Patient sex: F
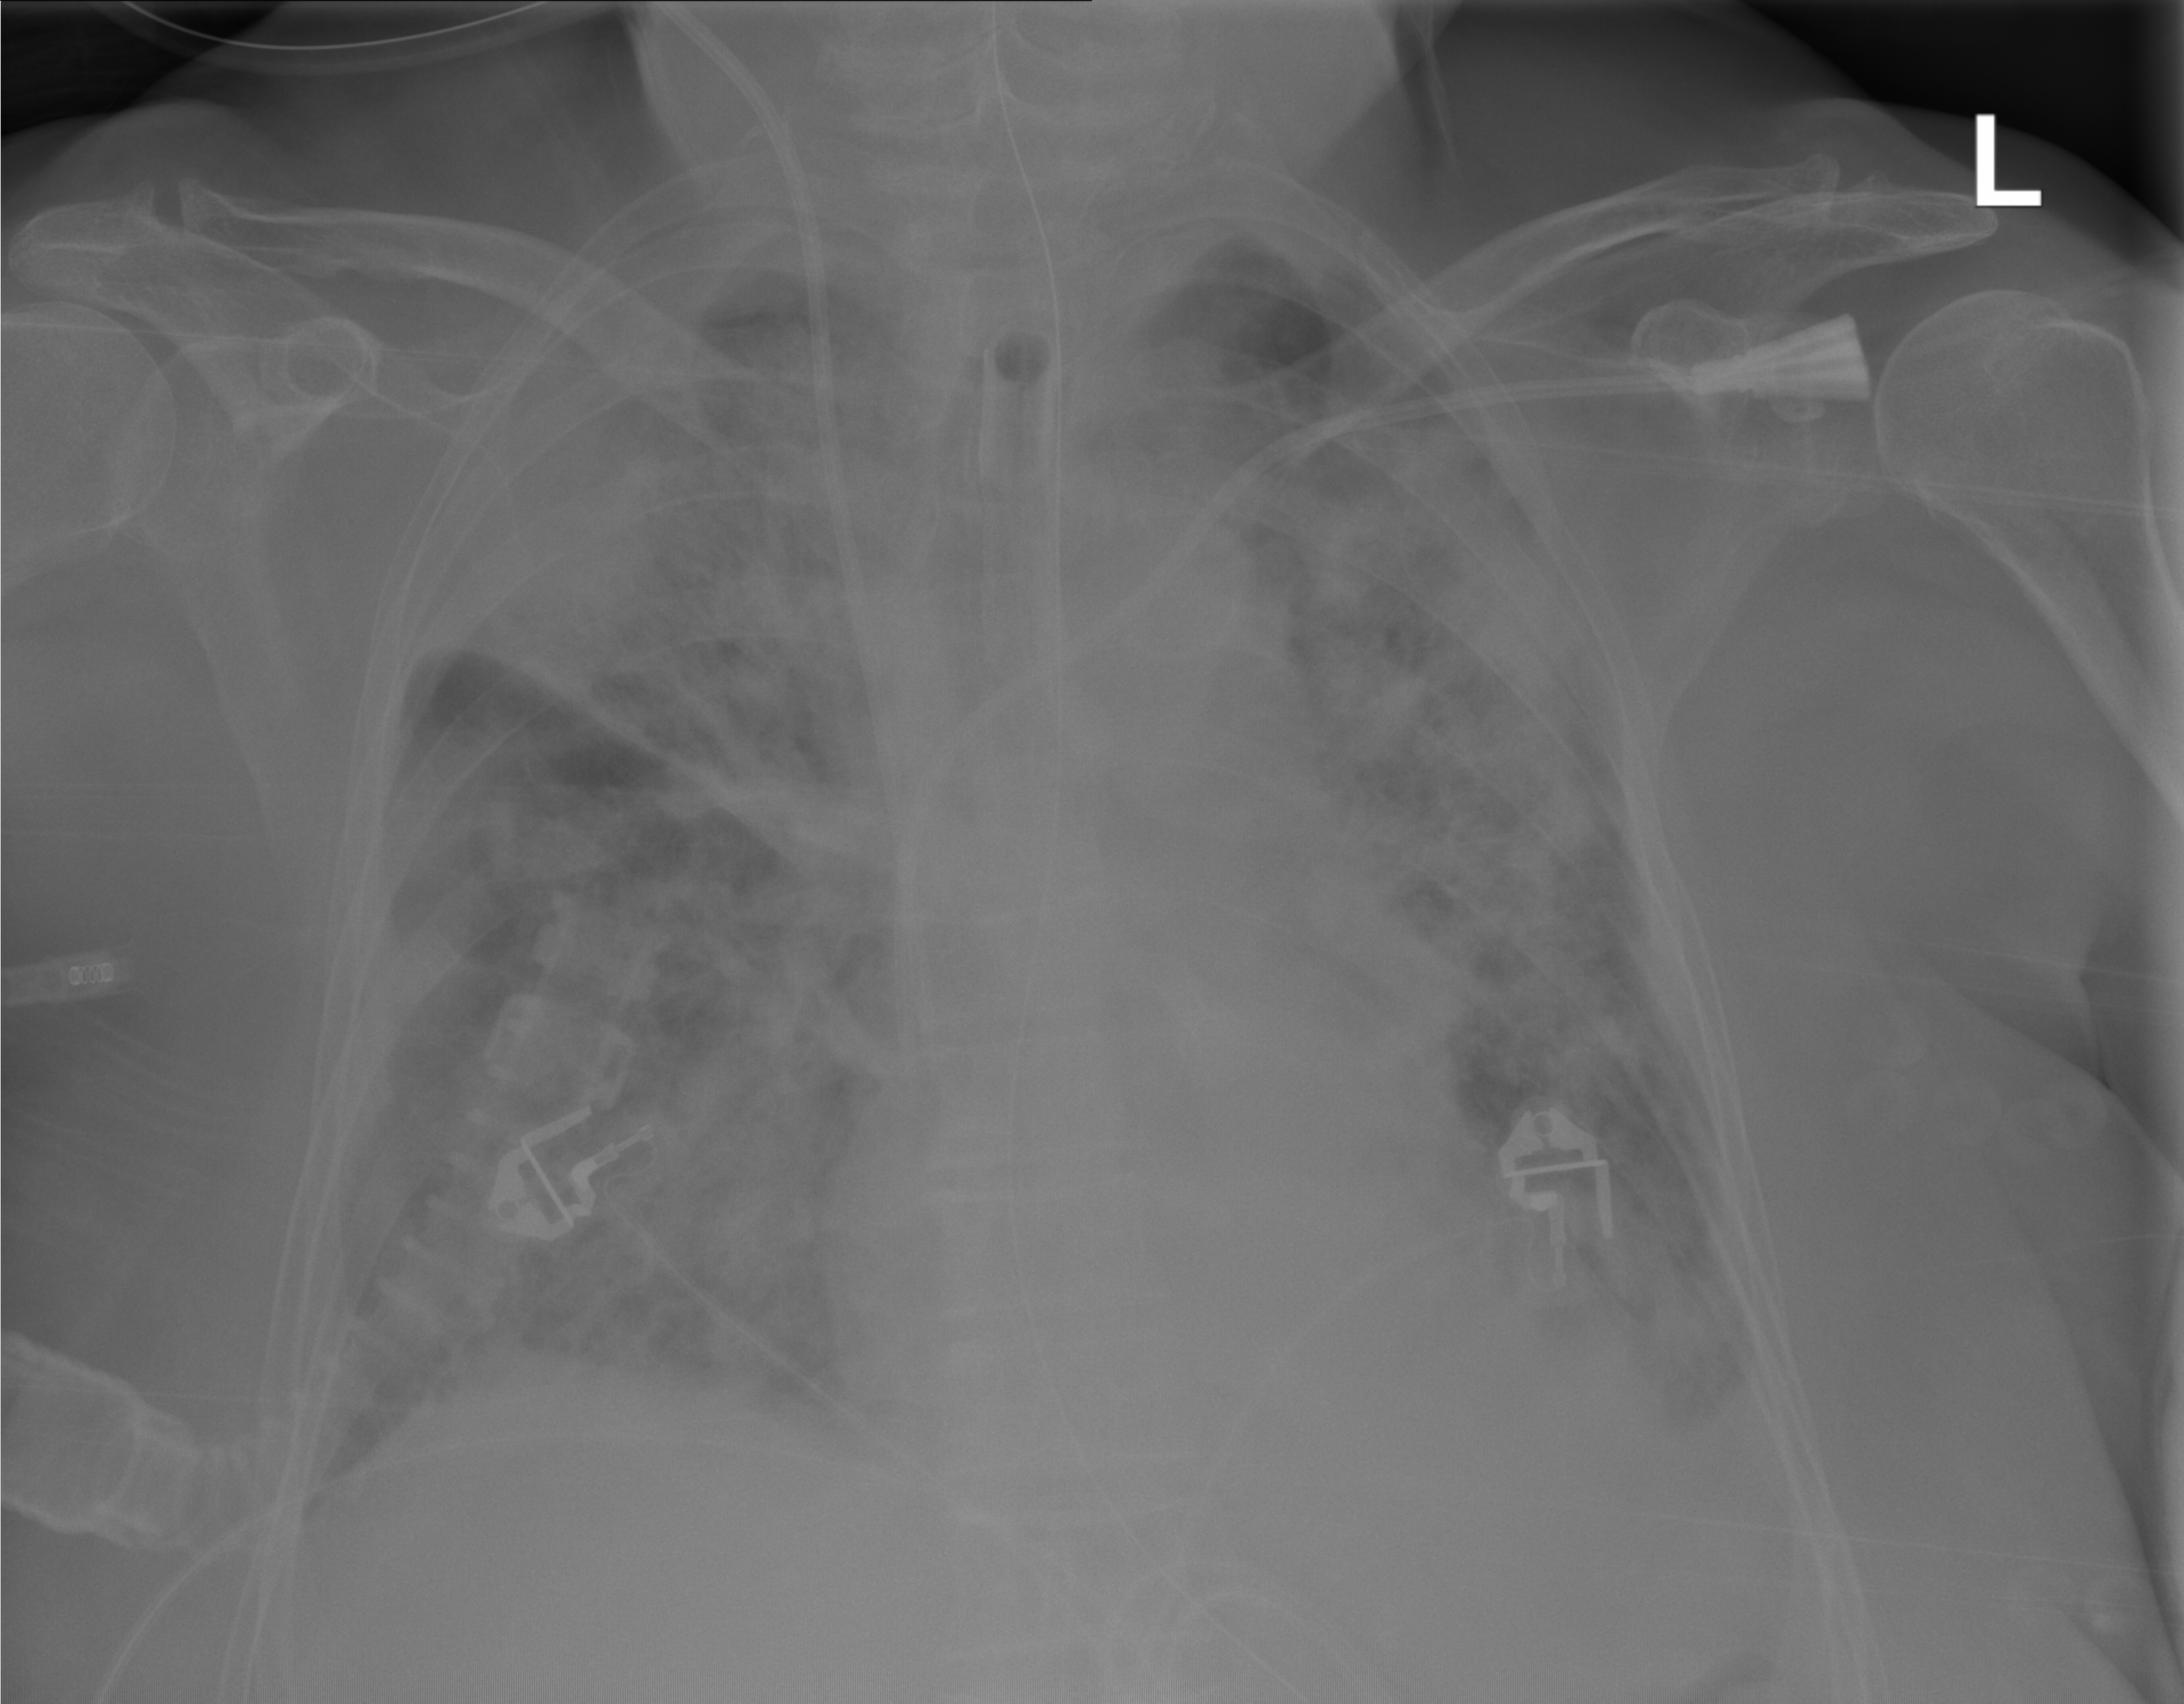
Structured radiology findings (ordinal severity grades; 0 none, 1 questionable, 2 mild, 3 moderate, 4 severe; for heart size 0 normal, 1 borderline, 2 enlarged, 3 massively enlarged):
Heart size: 0
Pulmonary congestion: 2
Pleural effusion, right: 0
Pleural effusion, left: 2
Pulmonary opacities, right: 3
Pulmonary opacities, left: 3
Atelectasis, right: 3
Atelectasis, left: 3